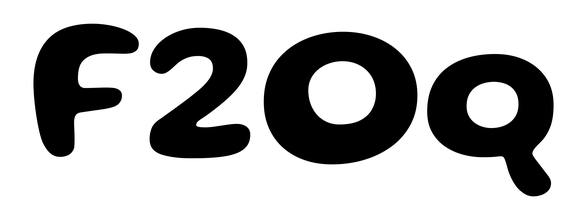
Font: Gluten_SemiBold